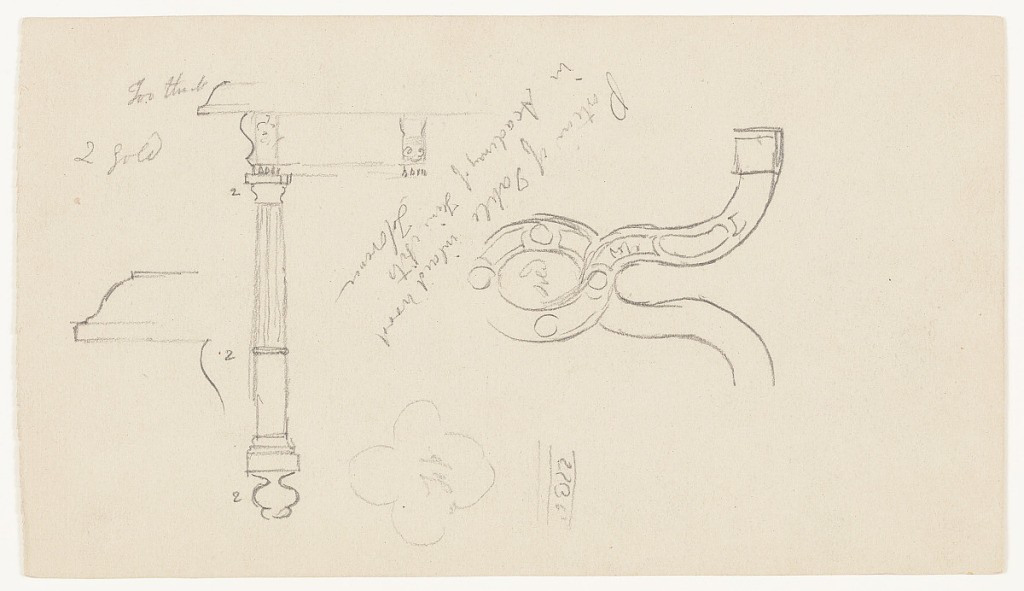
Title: Table Sketches, Florence, Italy
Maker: Frederic Edwin Church, American, 1826–1900
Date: September 1868
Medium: Graphite on gray-green wove paper; verso: graphite
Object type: Drawing
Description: Furniture sketches of a table and its details in the Academy of Fine Arts, Florence. A corner of the table and its ornate leg are visible at left, with a detail of the corner. At center, a detail of the table's carved interlaced decoration is shown. Other details are lightly rendered at lower center.

Verso: Sketches showing a piece of green paper covered in white dust, above, and the facade of a building with an octagonal window and a bell, below and oriented to the left. The dusty, green paper appears more as an abstract, incoherent study of light and shade than any physical object.